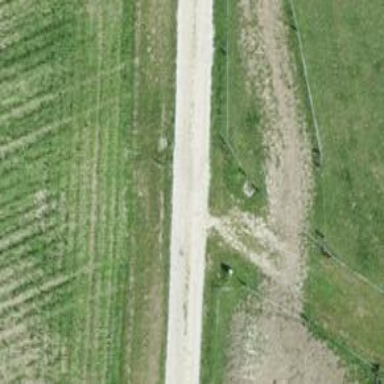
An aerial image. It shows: Track with fine gravel surface. The track has grade2 tracktype.